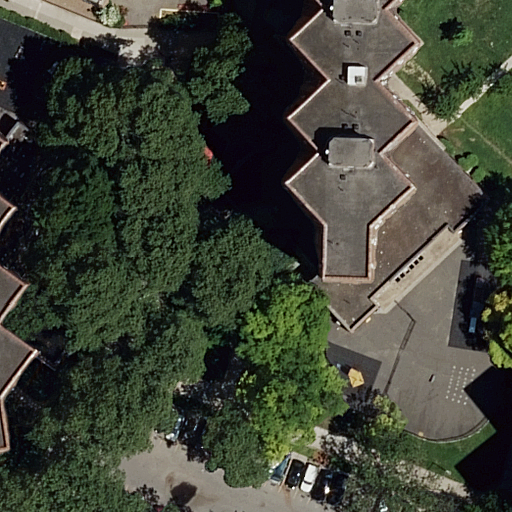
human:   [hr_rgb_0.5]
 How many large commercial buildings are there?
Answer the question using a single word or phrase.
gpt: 0

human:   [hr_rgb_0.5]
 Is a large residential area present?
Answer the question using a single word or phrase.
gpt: yes

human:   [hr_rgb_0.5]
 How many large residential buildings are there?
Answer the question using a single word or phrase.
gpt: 2

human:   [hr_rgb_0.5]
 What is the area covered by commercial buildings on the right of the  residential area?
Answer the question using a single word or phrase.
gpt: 0m2

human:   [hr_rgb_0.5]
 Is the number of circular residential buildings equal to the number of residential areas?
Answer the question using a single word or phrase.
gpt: no

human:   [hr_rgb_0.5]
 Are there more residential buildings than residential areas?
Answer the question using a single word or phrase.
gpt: yes

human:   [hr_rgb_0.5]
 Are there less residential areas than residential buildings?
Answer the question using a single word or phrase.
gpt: yes

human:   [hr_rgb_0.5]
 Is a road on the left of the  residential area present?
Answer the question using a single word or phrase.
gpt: yes

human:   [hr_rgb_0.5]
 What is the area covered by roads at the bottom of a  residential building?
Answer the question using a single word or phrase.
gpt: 0m2

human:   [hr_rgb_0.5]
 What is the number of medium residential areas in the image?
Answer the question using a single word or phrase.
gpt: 0

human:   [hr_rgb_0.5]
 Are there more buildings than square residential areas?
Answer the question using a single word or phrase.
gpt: yes

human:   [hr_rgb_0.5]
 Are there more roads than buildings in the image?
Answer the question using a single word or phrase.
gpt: no

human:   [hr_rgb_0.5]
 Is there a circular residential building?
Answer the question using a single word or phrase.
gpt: no

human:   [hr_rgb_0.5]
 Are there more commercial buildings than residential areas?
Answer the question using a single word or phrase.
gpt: no

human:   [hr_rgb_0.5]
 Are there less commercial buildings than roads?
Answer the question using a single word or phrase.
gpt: yes

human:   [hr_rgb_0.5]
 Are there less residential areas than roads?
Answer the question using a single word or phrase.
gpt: yes

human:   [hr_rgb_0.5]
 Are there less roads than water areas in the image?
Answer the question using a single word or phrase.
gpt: no

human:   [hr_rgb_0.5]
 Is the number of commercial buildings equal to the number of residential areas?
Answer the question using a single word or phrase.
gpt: no

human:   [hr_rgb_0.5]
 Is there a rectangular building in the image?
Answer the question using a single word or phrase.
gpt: no

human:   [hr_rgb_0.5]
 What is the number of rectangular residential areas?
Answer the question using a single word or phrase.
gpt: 1

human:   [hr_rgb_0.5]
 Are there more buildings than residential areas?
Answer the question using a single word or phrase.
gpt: yes

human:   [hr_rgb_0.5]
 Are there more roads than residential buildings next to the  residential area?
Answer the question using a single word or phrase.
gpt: no

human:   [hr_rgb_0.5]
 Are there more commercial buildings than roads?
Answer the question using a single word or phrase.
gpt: no

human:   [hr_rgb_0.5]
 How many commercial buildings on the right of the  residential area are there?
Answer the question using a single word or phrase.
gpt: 0

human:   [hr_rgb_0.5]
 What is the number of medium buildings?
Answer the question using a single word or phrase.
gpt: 2

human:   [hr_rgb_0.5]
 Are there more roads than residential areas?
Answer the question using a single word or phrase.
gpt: yes

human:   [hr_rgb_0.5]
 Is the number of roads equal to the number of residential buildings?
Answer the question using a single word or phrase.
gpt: yes

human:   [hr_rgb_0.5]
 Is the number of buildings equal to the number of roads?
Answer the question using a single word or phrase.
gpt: yes

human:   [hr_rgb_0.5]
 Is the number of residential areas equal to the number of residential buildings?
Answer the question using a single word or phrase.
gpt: no

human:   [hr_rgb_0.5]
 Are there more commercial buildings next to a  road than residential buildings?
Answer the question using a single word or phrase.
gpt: no

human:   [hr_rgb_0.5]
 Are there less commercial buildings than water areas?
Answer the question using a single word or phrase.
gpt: no

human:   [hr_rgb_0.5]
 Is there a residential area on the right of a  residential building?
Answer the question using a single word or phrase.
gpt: yes

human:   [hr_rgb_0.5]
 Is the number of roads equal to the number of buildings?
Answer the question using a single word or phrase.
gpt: yes

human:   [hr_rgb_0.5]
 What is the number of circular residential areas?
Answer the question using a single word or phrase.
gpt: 0

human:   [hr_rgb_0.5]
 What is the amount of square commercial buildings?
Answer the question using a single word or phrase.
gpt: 0

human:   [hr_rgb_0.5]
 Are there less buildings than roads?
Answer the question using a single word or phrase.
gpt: no